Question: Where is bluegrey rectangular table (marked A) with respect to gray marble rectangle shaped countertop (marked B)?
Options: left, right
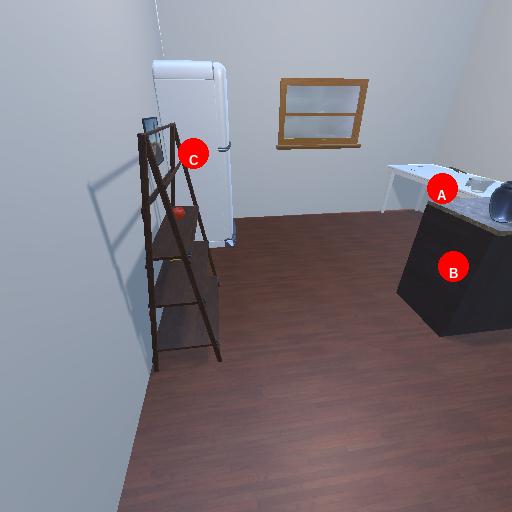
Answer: left